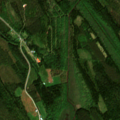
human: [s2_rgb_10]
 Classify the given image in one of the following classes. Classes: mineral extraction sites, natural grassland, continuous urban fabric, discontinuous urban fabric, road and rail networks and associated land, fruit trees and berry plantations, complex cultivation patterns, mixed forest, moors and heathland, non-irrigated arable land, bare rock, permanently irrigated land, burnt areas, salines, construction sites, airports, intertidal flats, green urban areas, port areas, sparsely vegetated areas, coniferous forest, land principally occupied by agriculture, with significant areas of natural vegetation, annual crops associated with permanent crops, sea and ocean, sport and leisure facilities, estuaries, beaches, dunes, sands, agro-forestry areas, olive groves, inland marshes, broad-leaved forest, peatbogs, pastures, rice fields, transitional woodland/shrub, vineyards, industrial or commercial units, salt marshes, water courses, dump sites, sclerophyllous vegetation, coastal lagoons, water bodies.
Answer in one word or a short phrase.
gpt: coniferous forest, mixed forest